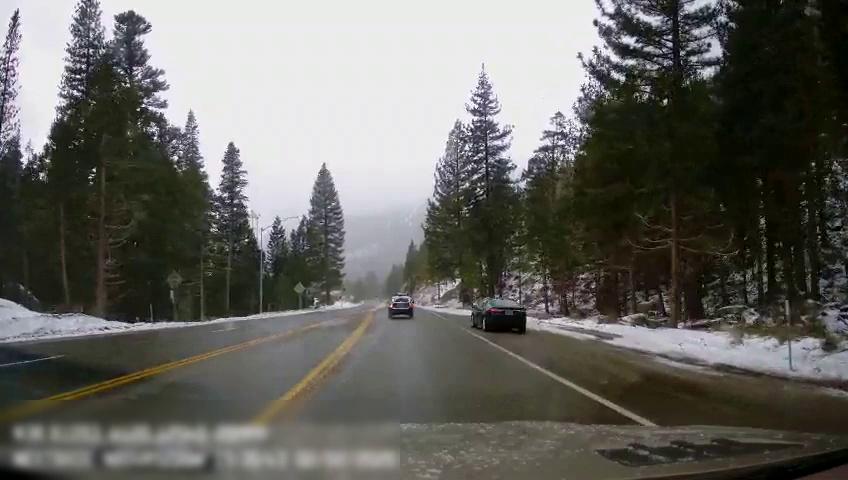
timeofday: Day
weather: Snowy
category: Drivable Space
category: Vehicles | Car
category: Vehicles | SUV
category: Lanes | Current Lane
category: Lanes | Opposite Lane
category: Lanes | Opposite Lane
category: Lanes | Opposite Lane
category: Lanes | Current Lane